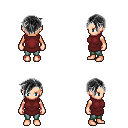
a pixel art fantasy rpg character, female body template, human, light skin, maroon tunic, teal pants, gray pixie cut hairstyle, four views (front, back, left, right), 2x2 character sprite sheet, small pixel art, hard edges, no anti-aliasing